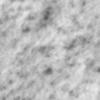
Label: no_change